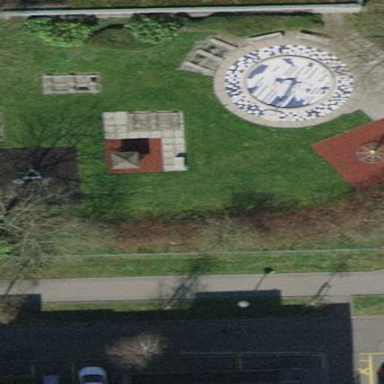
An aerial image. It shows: Playground area for leisure land.